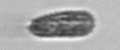
Label: Pseudochattonella_farcimen